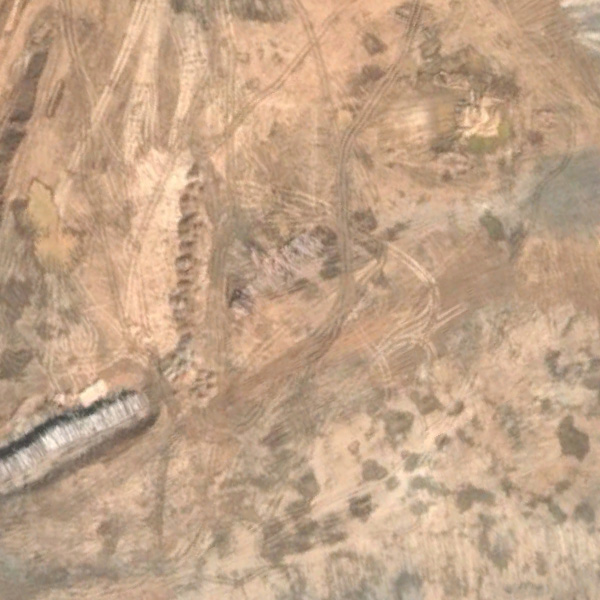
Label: BareLand